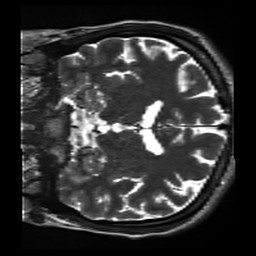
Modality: inplaneT2
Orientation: coronal
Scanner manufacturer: siemens
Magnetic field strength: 3 T
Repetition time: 11 s
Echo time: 0.059 s